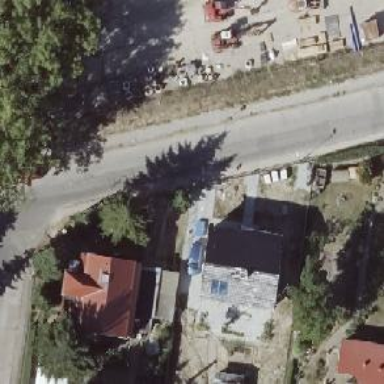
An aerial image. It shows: Smooth asphalt road in residential area.